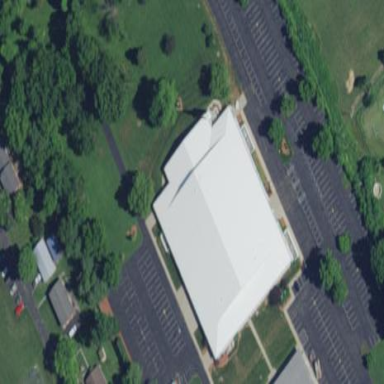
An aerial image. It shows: Building serving as place of worship.